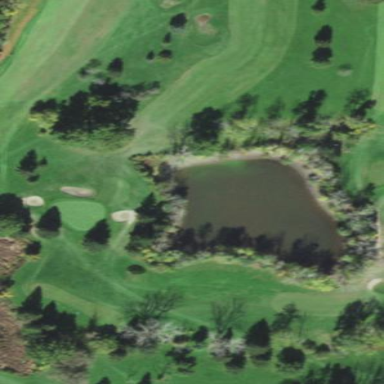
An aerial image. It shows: Water hazard on golf course. The hazard is natural water feature.